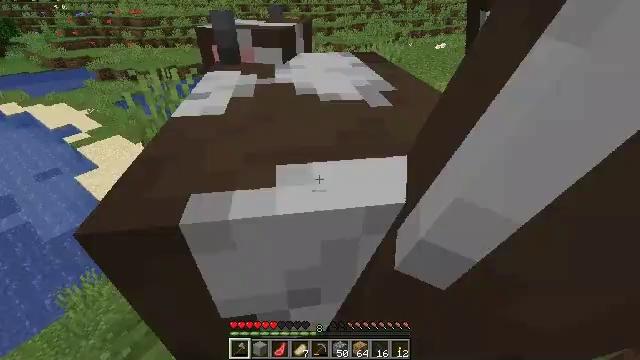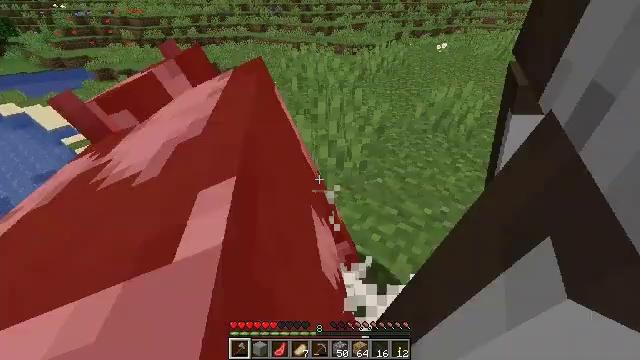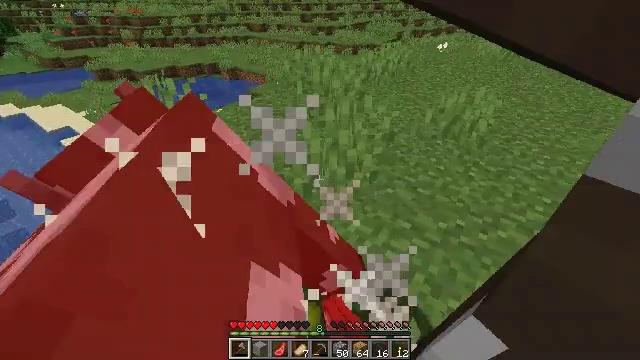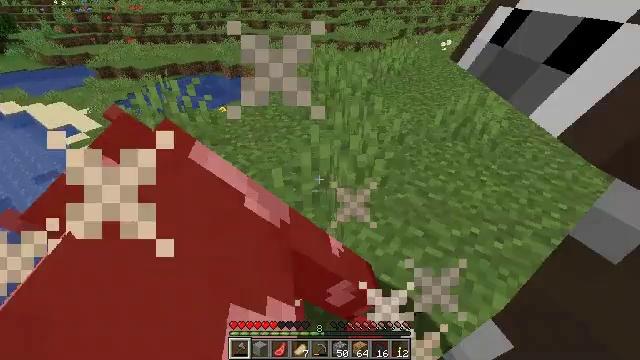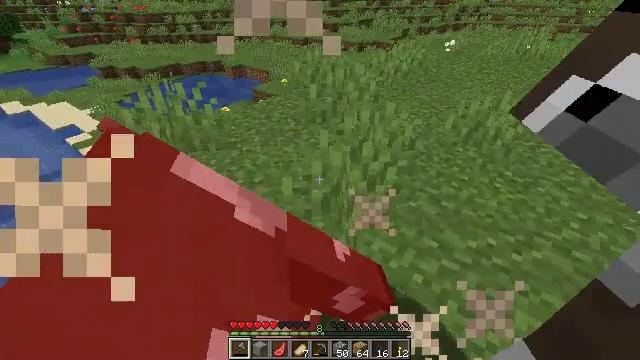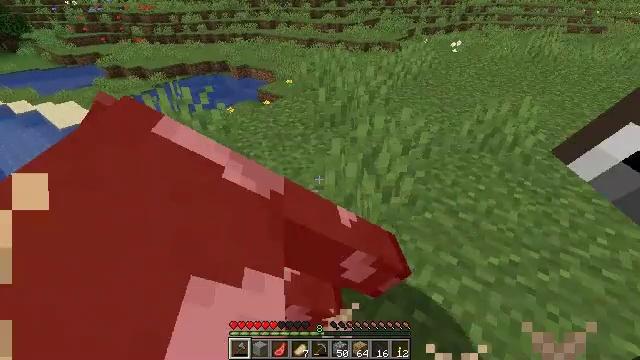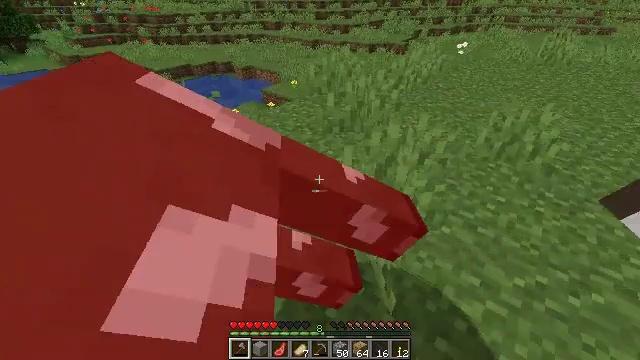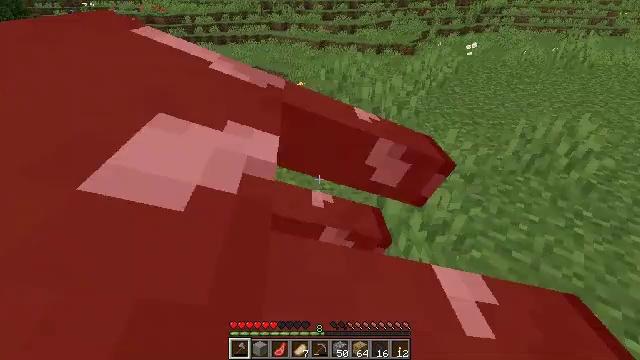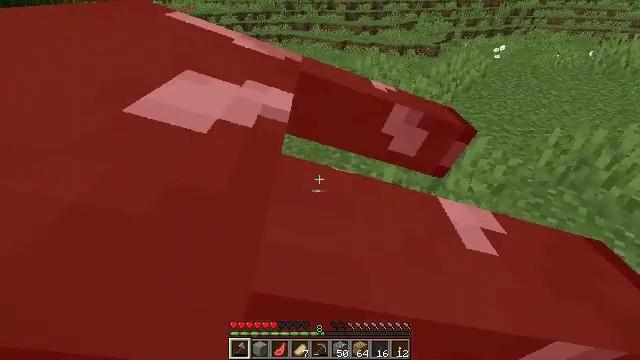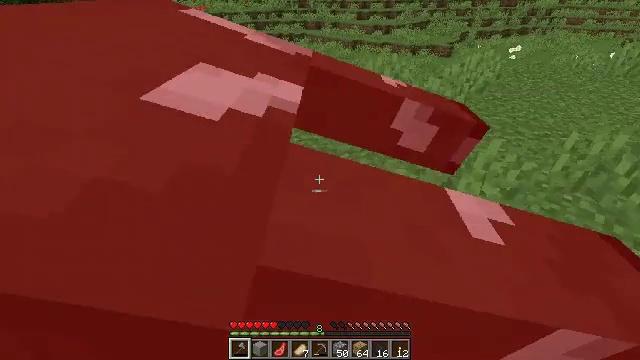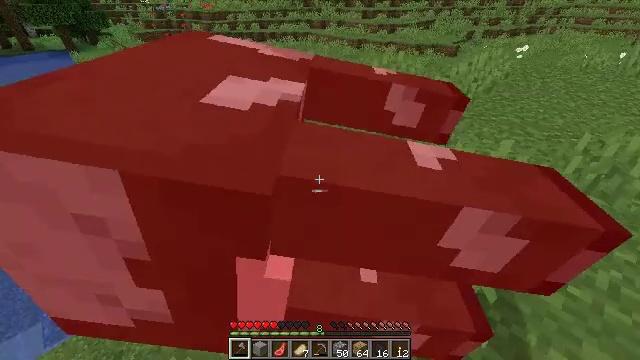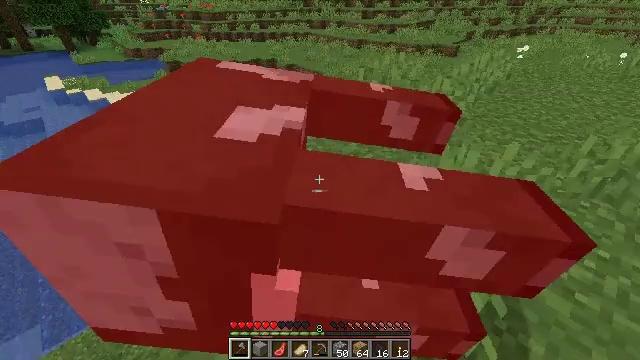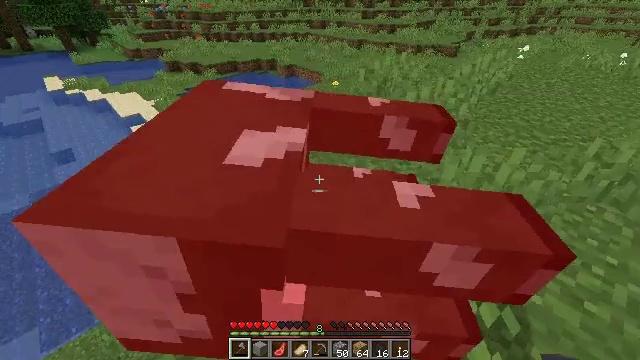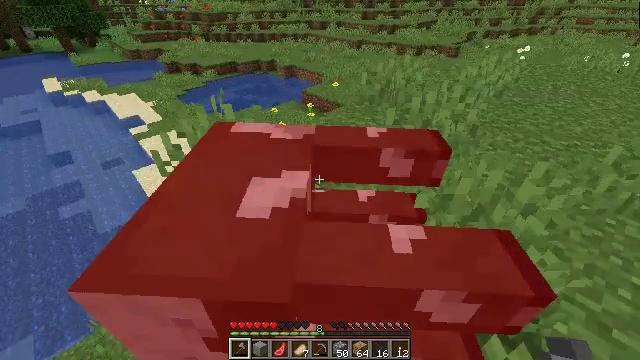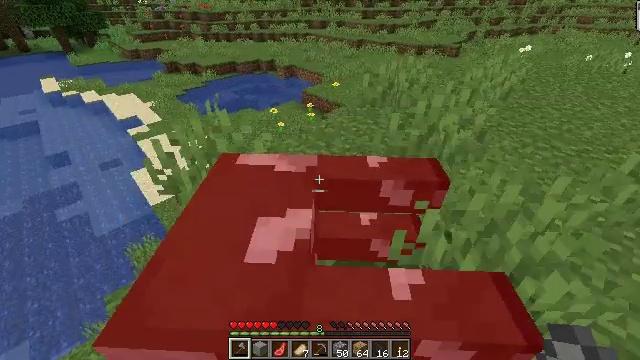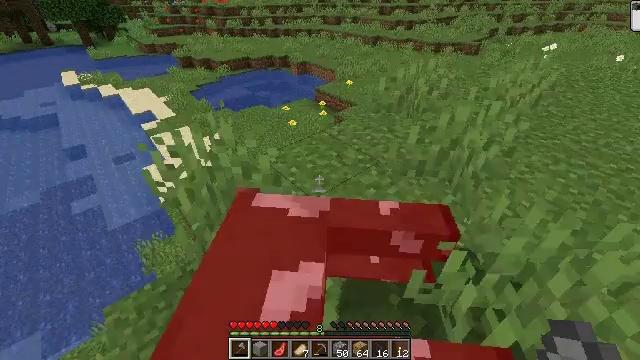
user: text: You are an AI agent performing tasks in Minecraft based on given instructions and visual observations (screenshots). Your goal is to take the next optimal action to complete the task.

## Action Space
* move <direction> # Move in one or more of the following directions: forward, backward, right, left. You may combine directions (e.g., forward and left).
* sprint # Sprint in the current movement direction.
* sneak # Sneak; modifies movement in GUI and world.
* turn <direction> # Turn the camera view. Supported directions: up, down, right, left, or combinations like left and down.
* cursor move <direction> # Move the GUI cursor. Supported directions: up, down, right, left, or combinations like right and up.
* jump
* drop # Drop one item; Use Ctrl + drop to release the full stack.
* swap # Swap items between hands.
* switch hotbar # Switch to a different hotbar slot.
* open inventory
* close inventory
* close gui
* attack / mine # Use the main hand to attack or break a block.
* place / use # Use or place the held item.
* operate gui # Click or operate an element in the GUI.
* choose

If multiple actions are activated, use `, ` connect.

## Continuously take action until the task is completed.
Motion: motion action
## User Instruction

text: Collect the grass from the surface.
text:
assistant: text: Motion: move forward
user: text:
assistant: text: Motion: move forward
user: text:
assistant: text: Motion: move forward
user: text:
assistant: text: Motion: move forward
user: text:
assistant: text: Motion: move forward
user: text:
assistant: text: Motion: move forward
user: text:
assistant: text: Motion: move forward, turn left
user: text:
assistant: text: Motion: turn left
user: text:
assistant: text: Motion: turn left
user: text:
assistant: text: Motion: no_op
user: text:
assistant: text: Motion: move forward
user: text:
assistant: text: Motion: move forward
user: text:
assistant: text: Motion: move forward
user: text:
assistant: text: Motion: move forward
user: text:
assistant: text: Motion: move forward, turn left
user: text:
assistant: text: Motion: move forward
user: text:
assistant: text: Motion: move forward
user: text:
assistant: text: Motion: move forward
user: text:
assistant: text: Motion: move forward
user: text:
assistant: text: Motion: move forward, turn down
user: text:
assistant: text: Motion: move forward
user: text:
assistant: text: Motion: move forward, turn down
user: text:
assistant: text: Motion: move forward, turn down
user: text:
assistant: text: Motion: move forward, turn left and down
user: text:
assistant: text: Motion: move forward, turn down
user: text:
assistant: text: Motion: move forward, turn down
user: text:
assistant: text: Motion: move forward
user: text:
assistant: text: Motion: move forward
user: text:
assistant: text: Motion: move forward and move right
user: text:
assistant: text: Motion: move forward and move right